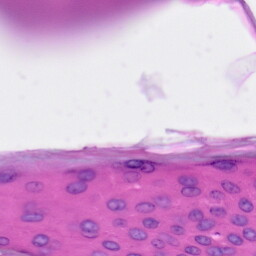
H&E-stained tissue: Skin